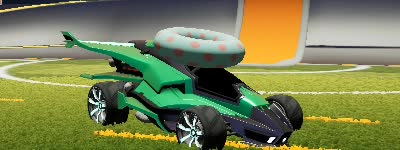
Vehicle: aftershock